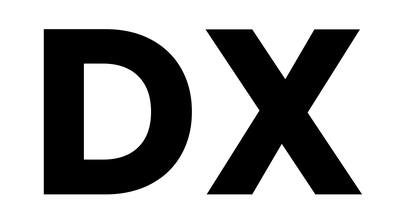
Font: Poppins-Bold